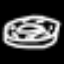
Label: donut